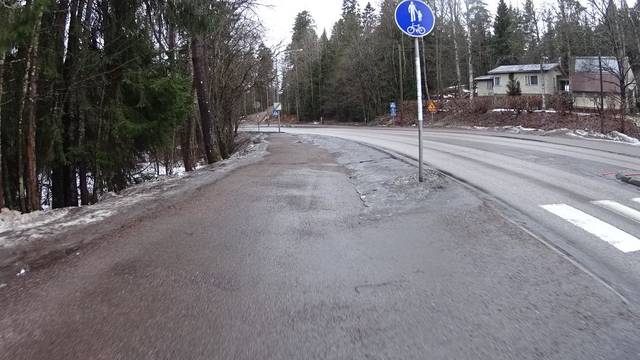
Region: Finland
Coordinates: 60.203, 24.633